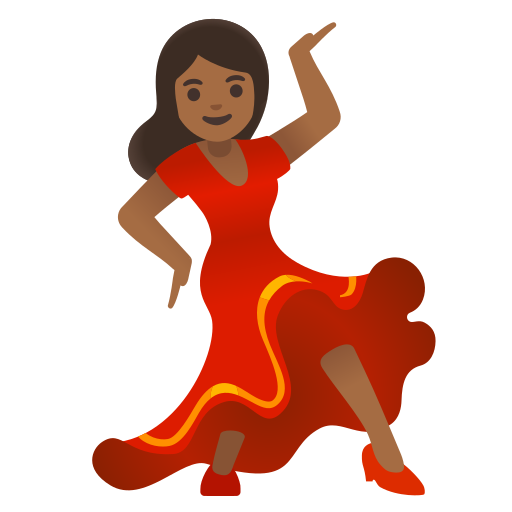
Emoji: 💃🏾